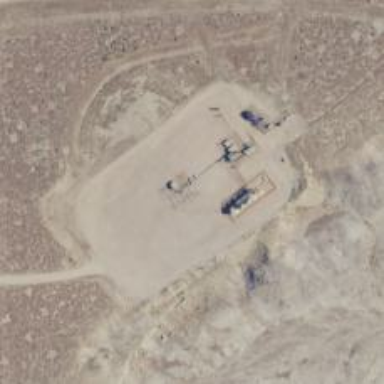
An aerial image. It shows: Petroleum well that is man-made.